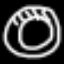
Label: donut